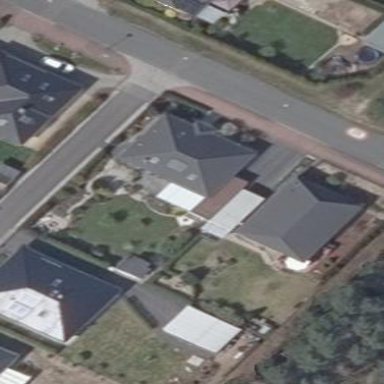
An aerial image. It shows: Simple house.